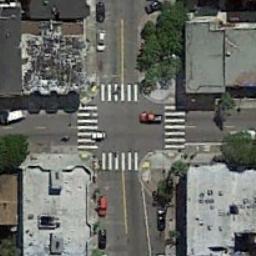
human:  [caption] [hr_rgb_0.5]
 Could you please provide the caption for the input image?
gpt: There are several moving vehicles on the road at the intersection, With many buildings and some trees around the intersection .

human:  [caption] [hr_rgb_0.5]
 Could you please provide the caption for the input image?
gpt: There are many buildings beside the intersection .

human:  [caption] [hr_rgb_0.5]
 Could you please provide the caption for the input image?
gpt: There are many cars at the intersection .

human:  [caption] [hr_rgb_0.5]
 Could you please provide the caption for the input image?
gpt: An intersection with normal traffic is between some buildings .

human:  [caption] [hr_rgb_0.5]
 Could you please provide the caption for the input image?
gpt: There are three gray buildings beside the intersection .